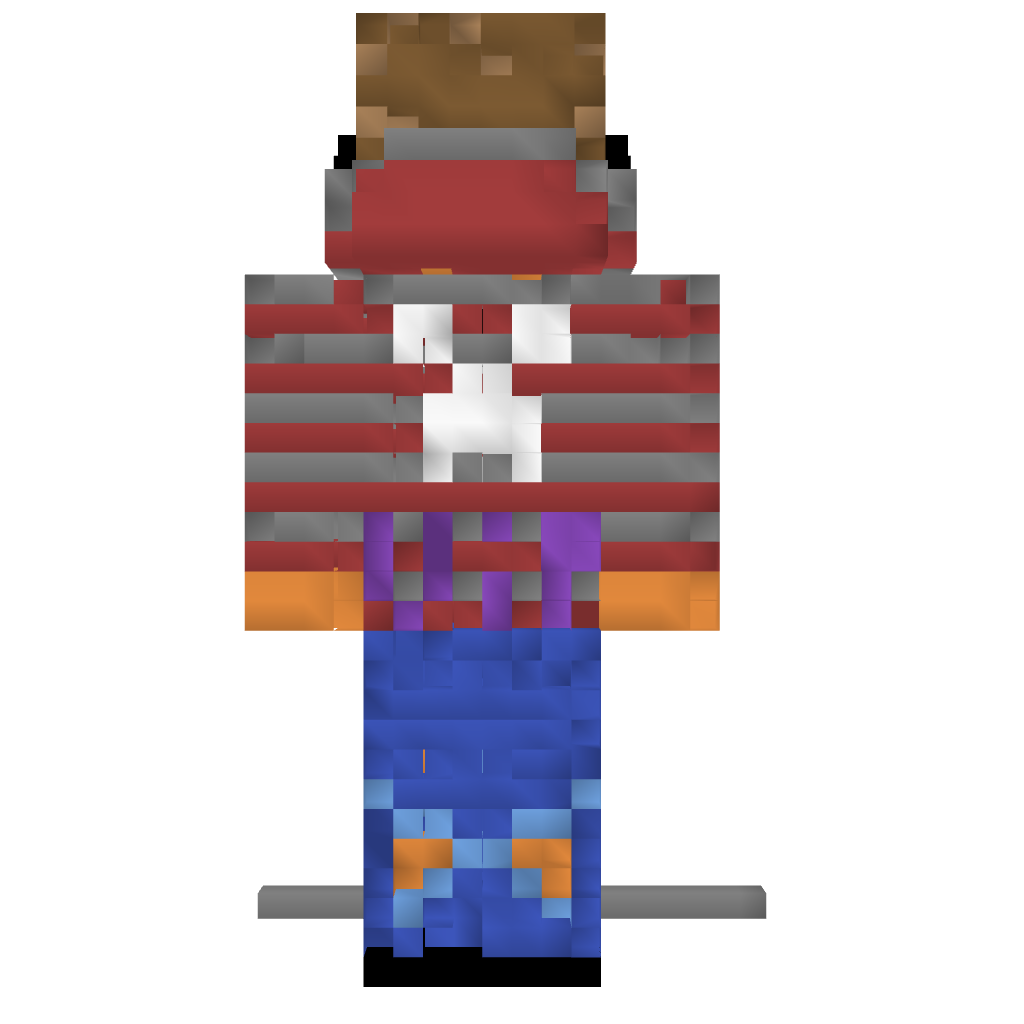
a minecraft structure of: Zelthum high quality